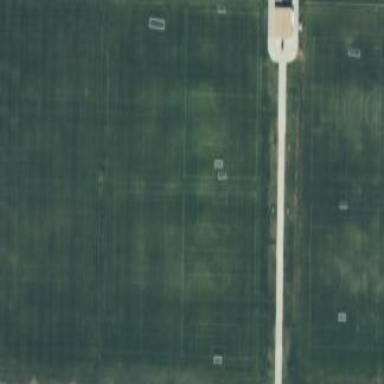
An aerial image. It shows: Grass pitch used for soccer.